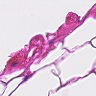
Metastatic tissue present: no